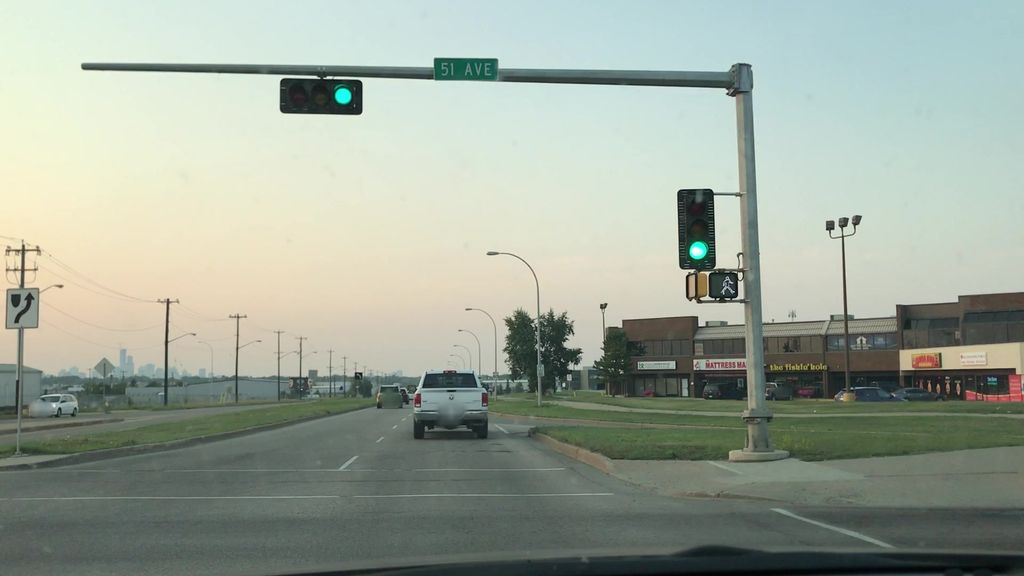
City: edmonton